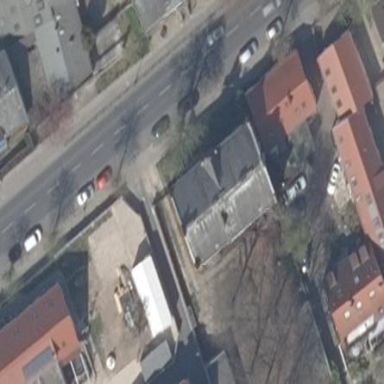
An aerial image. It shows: Building.